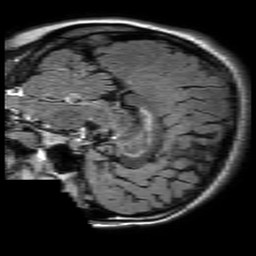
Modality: FLAIR
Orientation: sagittal
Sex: female
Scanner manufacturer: philips
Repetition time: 11 s
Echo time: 0.125 s